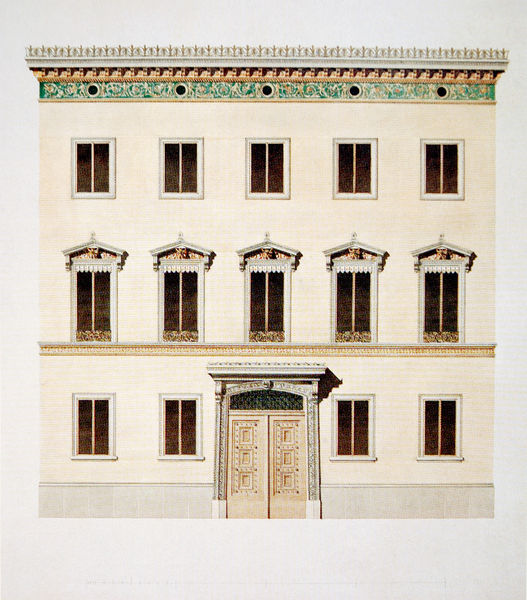
Titel: Wohnhaus Ernst Forster, Oberer Graben 33, Augsburg
Künstler: Franz Jakob Kreuter
Standort: München
Institution: Architekturmuseum der Technischen Universität
Schlagwörter: flügel, schatten, weiß, dreieck, gelb, grün, ocker, braun, bunt, fenster, grau, holz, orange, schwarz, skizze, säule, säulen, tür, zeichnung, dach, gebäude, haus, beige, ornament, wand, architektur, sockel, brüstung, gitter, gold, drei, klassizismus, blatt, borte, front, renaissance, rosa, kreis, rund, ranken, relief, farbig, rahmung, ansicht, bogen, fassade, türen, creme, giebel, mauer, graphik, rind, pilaster, dekor, ornamente, verzierung, türrahmen, flügeltür, stuck, türflügel, stil, glatt, tor, zinnen, eingang, erker, wohnhaus, hauswand, palast, palazzo, symmetrisch, druck, druckgraphik, kreise, dachstuhl, türstock, entwurf, architrav, fries, dreiecksgiebel, portal, rustika, sims, gesims, maison, okuli, portikus, antik, profan, frontansicht, geschosse, plan, achse, achsen, kassetten, konsole, fensterflügel, fenetre, guss, dreiecke, rennaissance, klassisch, geschoss, gebälk, kassette, gibel, palais, lisenen, holztür, kranzgesims, aufriss, flachdach, profanbau, zeichung, ädikula, hausfront, attika, piano nobile, oculi, horizontale, palladio, fenstergiebel, first, gliederung, attikageschoss, architecture, corniche, dessin, entrée, fronton, porte, doppeltür, genster, freis, gewände, maquette, belle etage, vertikale, senkrechte, akroterion, couleur, facade, faschen, zwischengeschoss, aufruss, belle, blattranken, fassadenaufriss, fenetres, frie, ochsenauge, ordung, ornametn, papier, portaö, privathaus, zeirlesie, zwischensims, kantig, colonnade, waagerechte, verte, villa, frise, portique, tü, portes, poral, atikageschoss, klassizistisch fries fensterbekrönungen, #sockel#, entablement, facede, vue frontale, wagner